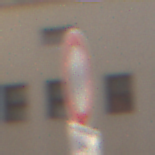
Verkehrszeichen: VerbotFahrzeugeAllerArt
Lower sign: BesondereFahrzeugeUndTransportgueter11
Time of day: MorningAfternoon
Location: Outdoor (Urban)
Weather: Clear
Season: NotSpecified
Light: Natural